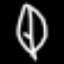
Label: leaf